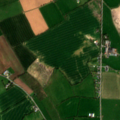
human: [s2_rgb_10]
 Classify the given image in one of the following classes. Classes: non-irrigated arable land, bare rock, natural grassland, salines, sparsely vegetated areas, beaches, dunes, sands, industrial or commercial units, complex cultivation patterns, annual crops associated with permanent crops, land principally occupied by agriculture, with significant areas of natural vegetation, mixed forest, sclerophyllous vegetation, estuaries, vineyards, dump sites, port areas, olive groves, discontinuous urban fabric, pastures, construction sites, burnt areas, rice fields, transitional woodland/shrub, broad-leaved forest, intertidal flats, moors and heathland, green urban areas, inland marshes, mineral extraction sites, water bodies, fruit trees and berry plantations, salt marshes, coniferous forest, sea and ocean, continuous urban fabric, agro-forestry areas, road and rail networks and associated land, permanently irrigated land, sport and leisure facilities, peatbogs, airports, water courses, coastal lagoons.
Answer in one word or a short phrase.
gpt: non-irrigated arable land, pastures